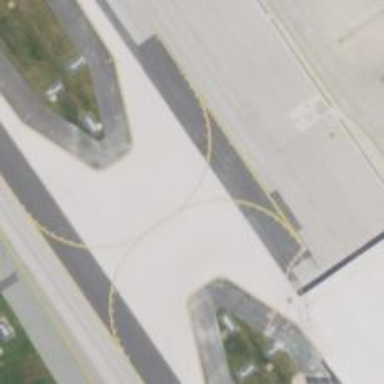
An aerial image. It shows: Image of taxiway at airport.